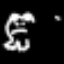
Label: frog